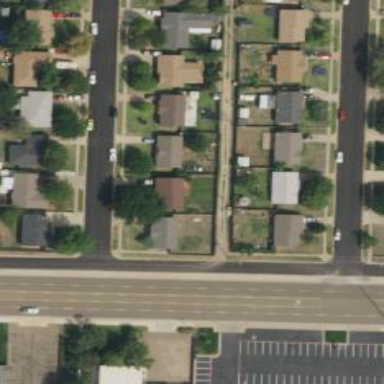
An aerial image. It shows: Alleyway designated as service road.